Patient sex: M
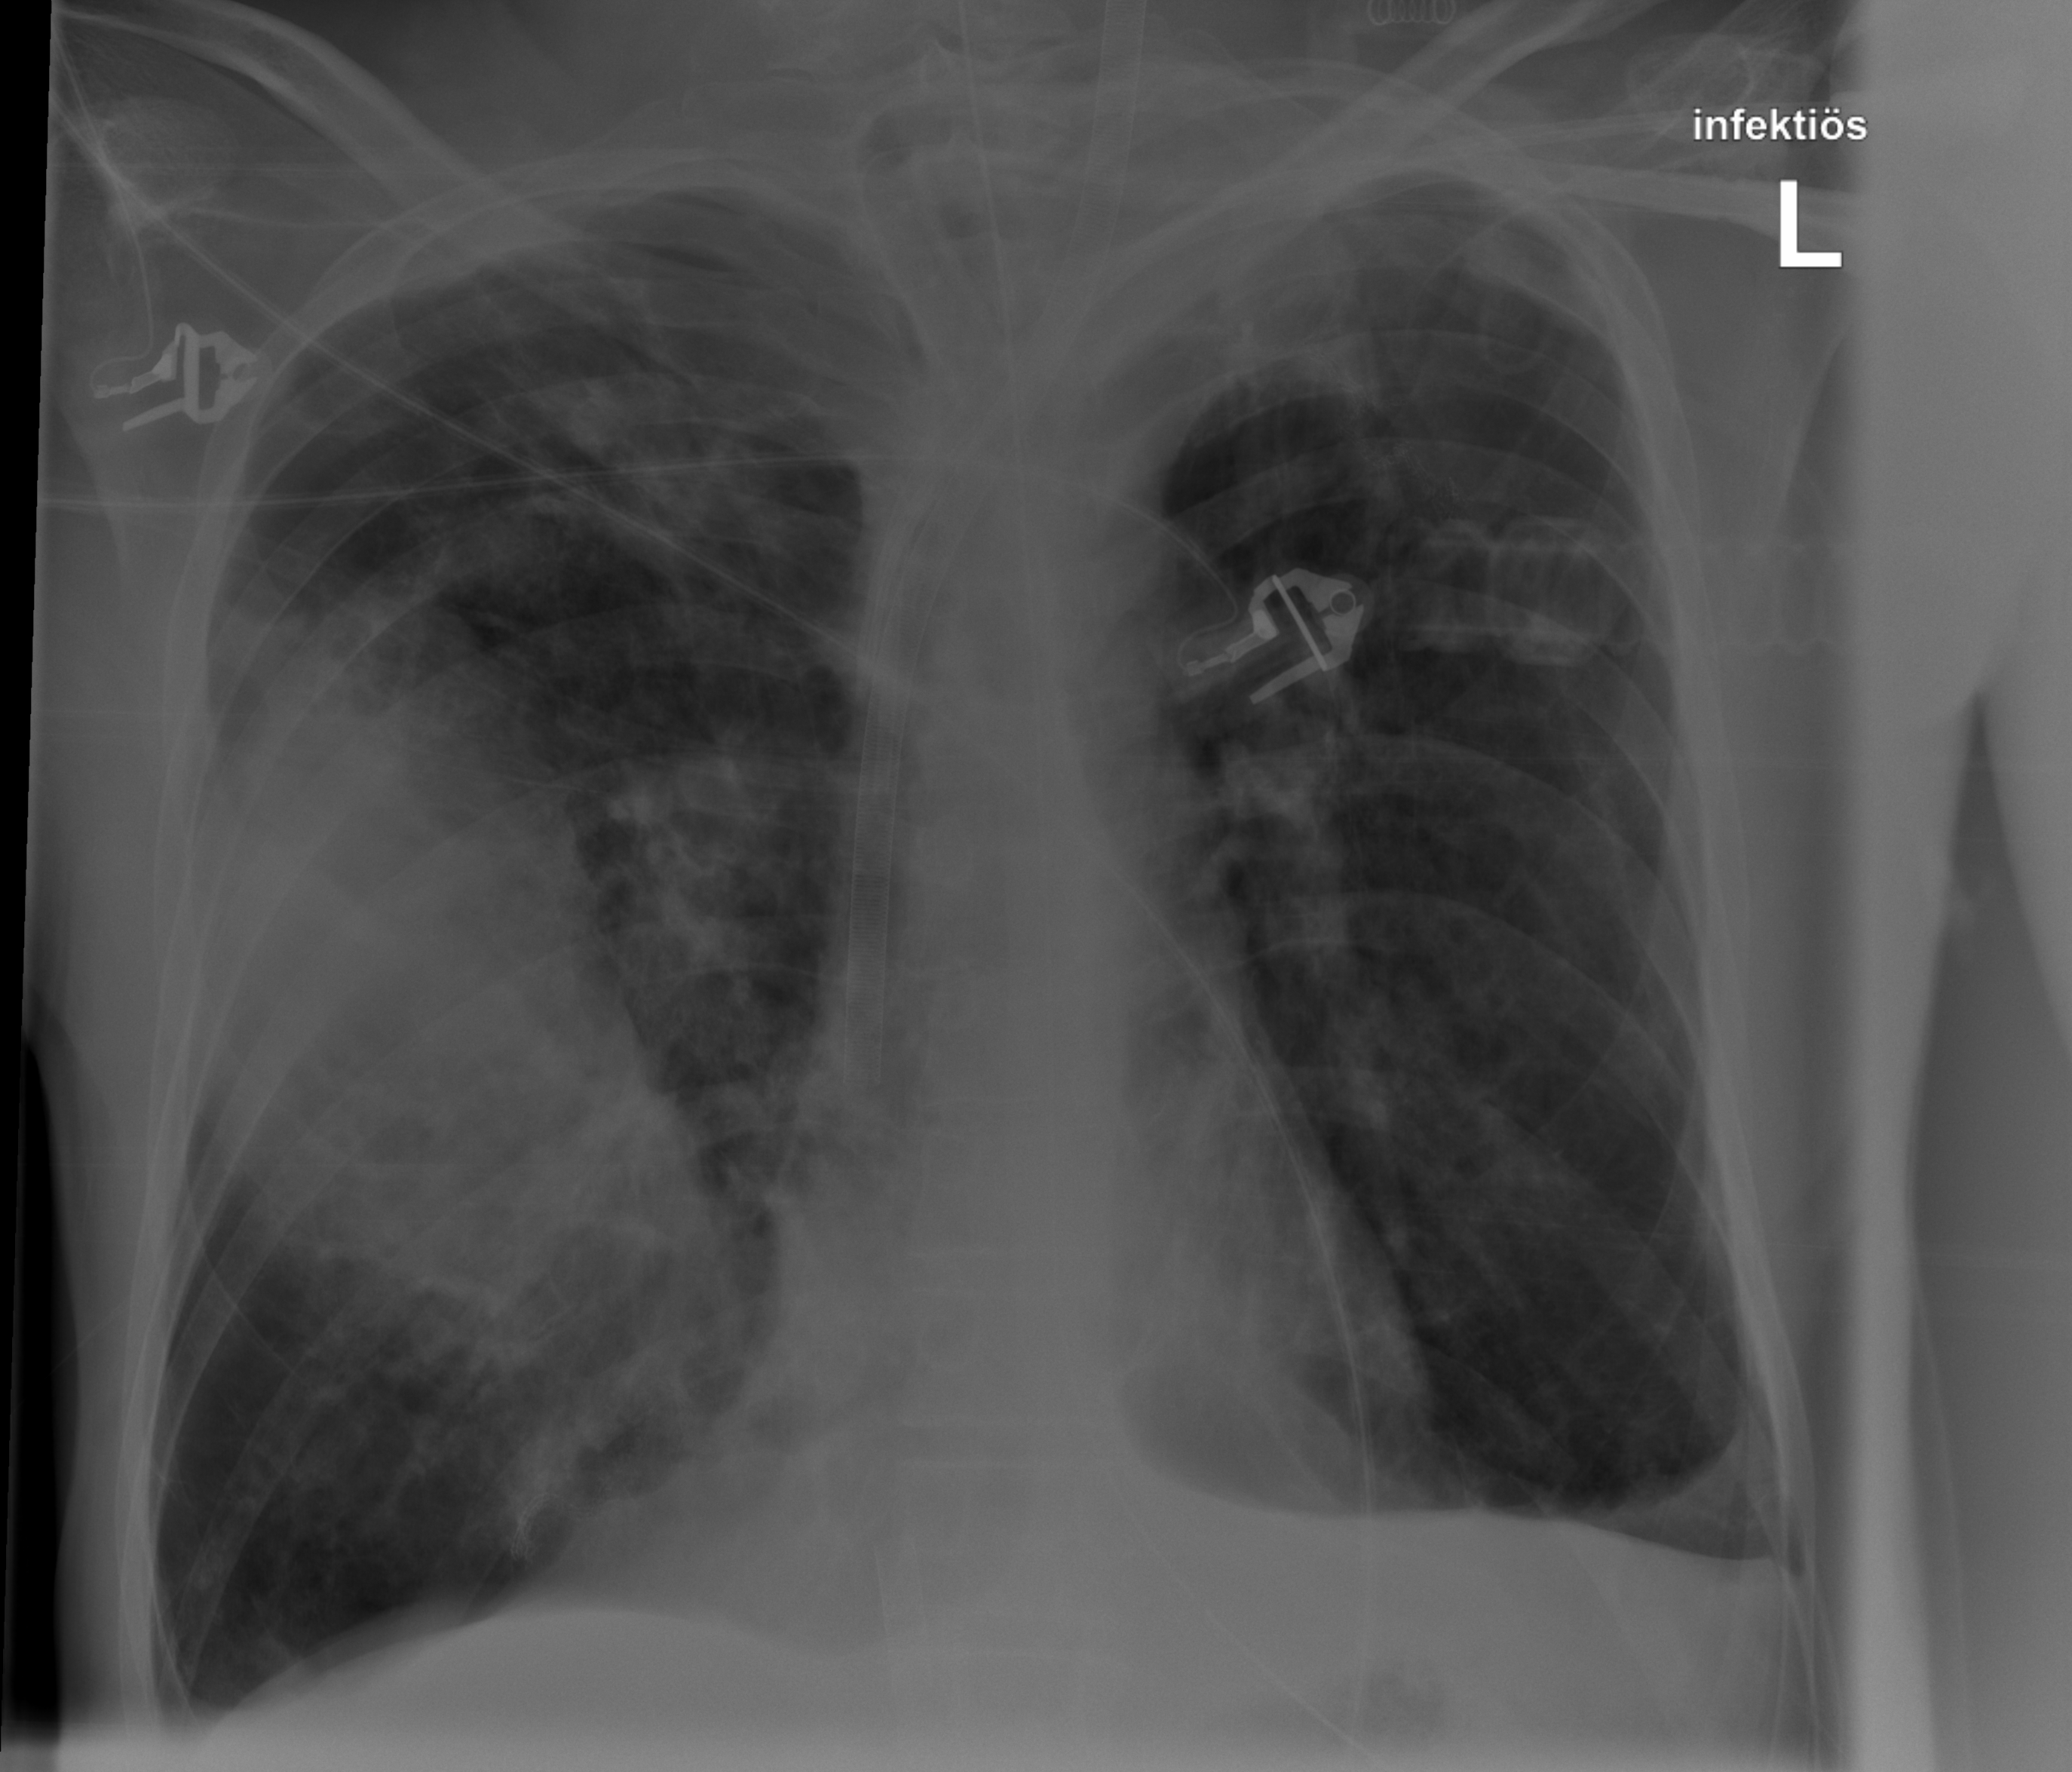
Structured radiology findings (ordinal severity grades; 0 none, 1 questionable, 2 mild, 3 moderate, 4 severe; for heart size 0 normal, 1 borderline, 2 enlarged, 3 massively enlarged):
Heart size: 0
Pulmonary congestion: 0
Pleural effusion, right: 0
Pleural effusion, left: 2
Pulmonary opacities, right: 0
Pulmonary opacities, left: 0
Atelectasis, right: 3
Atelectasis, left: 2